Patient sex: F
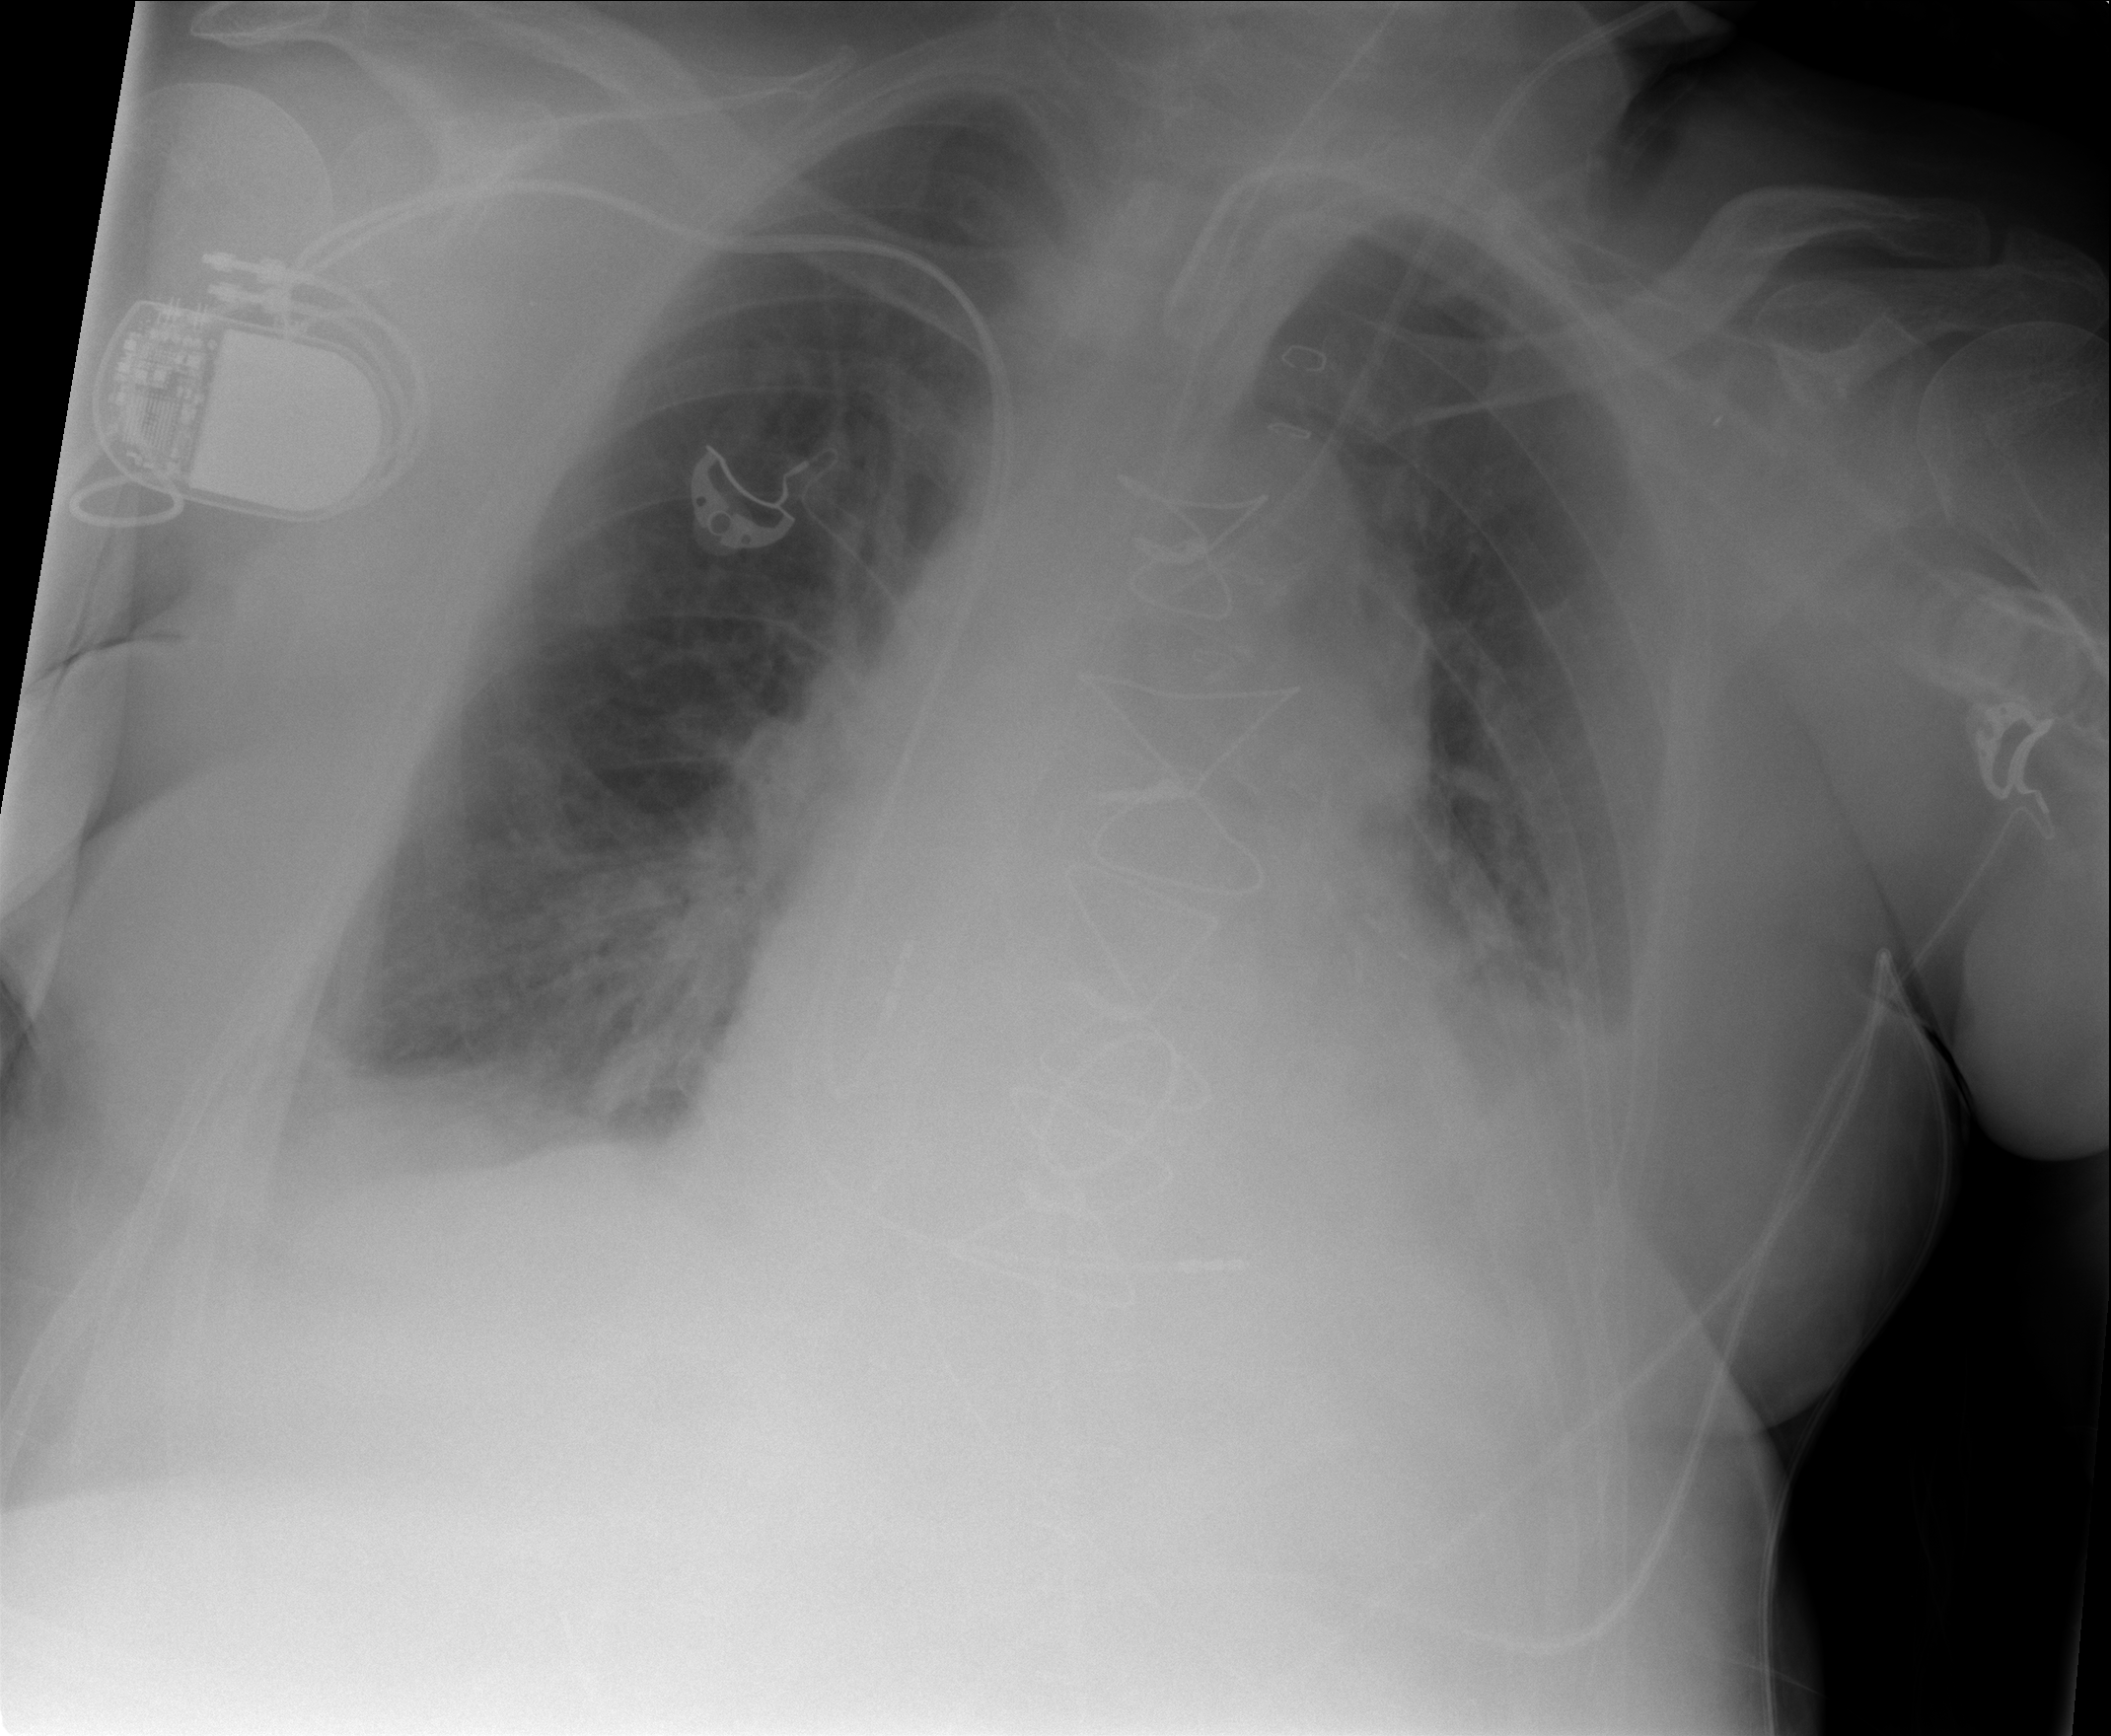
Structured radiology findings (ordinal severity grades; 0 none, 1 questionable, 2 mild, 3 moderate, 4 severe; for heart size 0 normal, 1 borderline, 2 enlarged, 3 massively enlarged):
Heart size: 2
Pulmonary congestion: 2
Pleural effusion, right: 2
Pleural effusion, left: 3
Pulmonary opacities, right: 2
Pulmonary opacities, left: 2
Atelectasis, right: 2
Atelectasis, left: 2